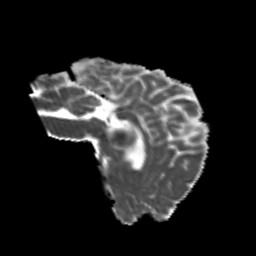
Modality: MD
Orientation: sagittal
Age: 21
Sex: male
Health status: healthy
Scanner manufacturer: philips
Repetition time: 7.39 s
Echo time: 0.08599 s